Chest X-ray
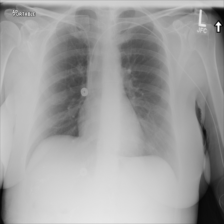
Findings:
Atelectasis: negative
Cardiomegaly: negative
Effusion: negative
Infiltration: negative
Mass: negative
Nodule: negative
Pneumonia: negative
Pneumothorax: negative
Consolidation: negative
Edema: negative
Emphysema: negative
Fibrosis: negative
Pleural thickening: negative
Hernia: negative